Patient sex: F
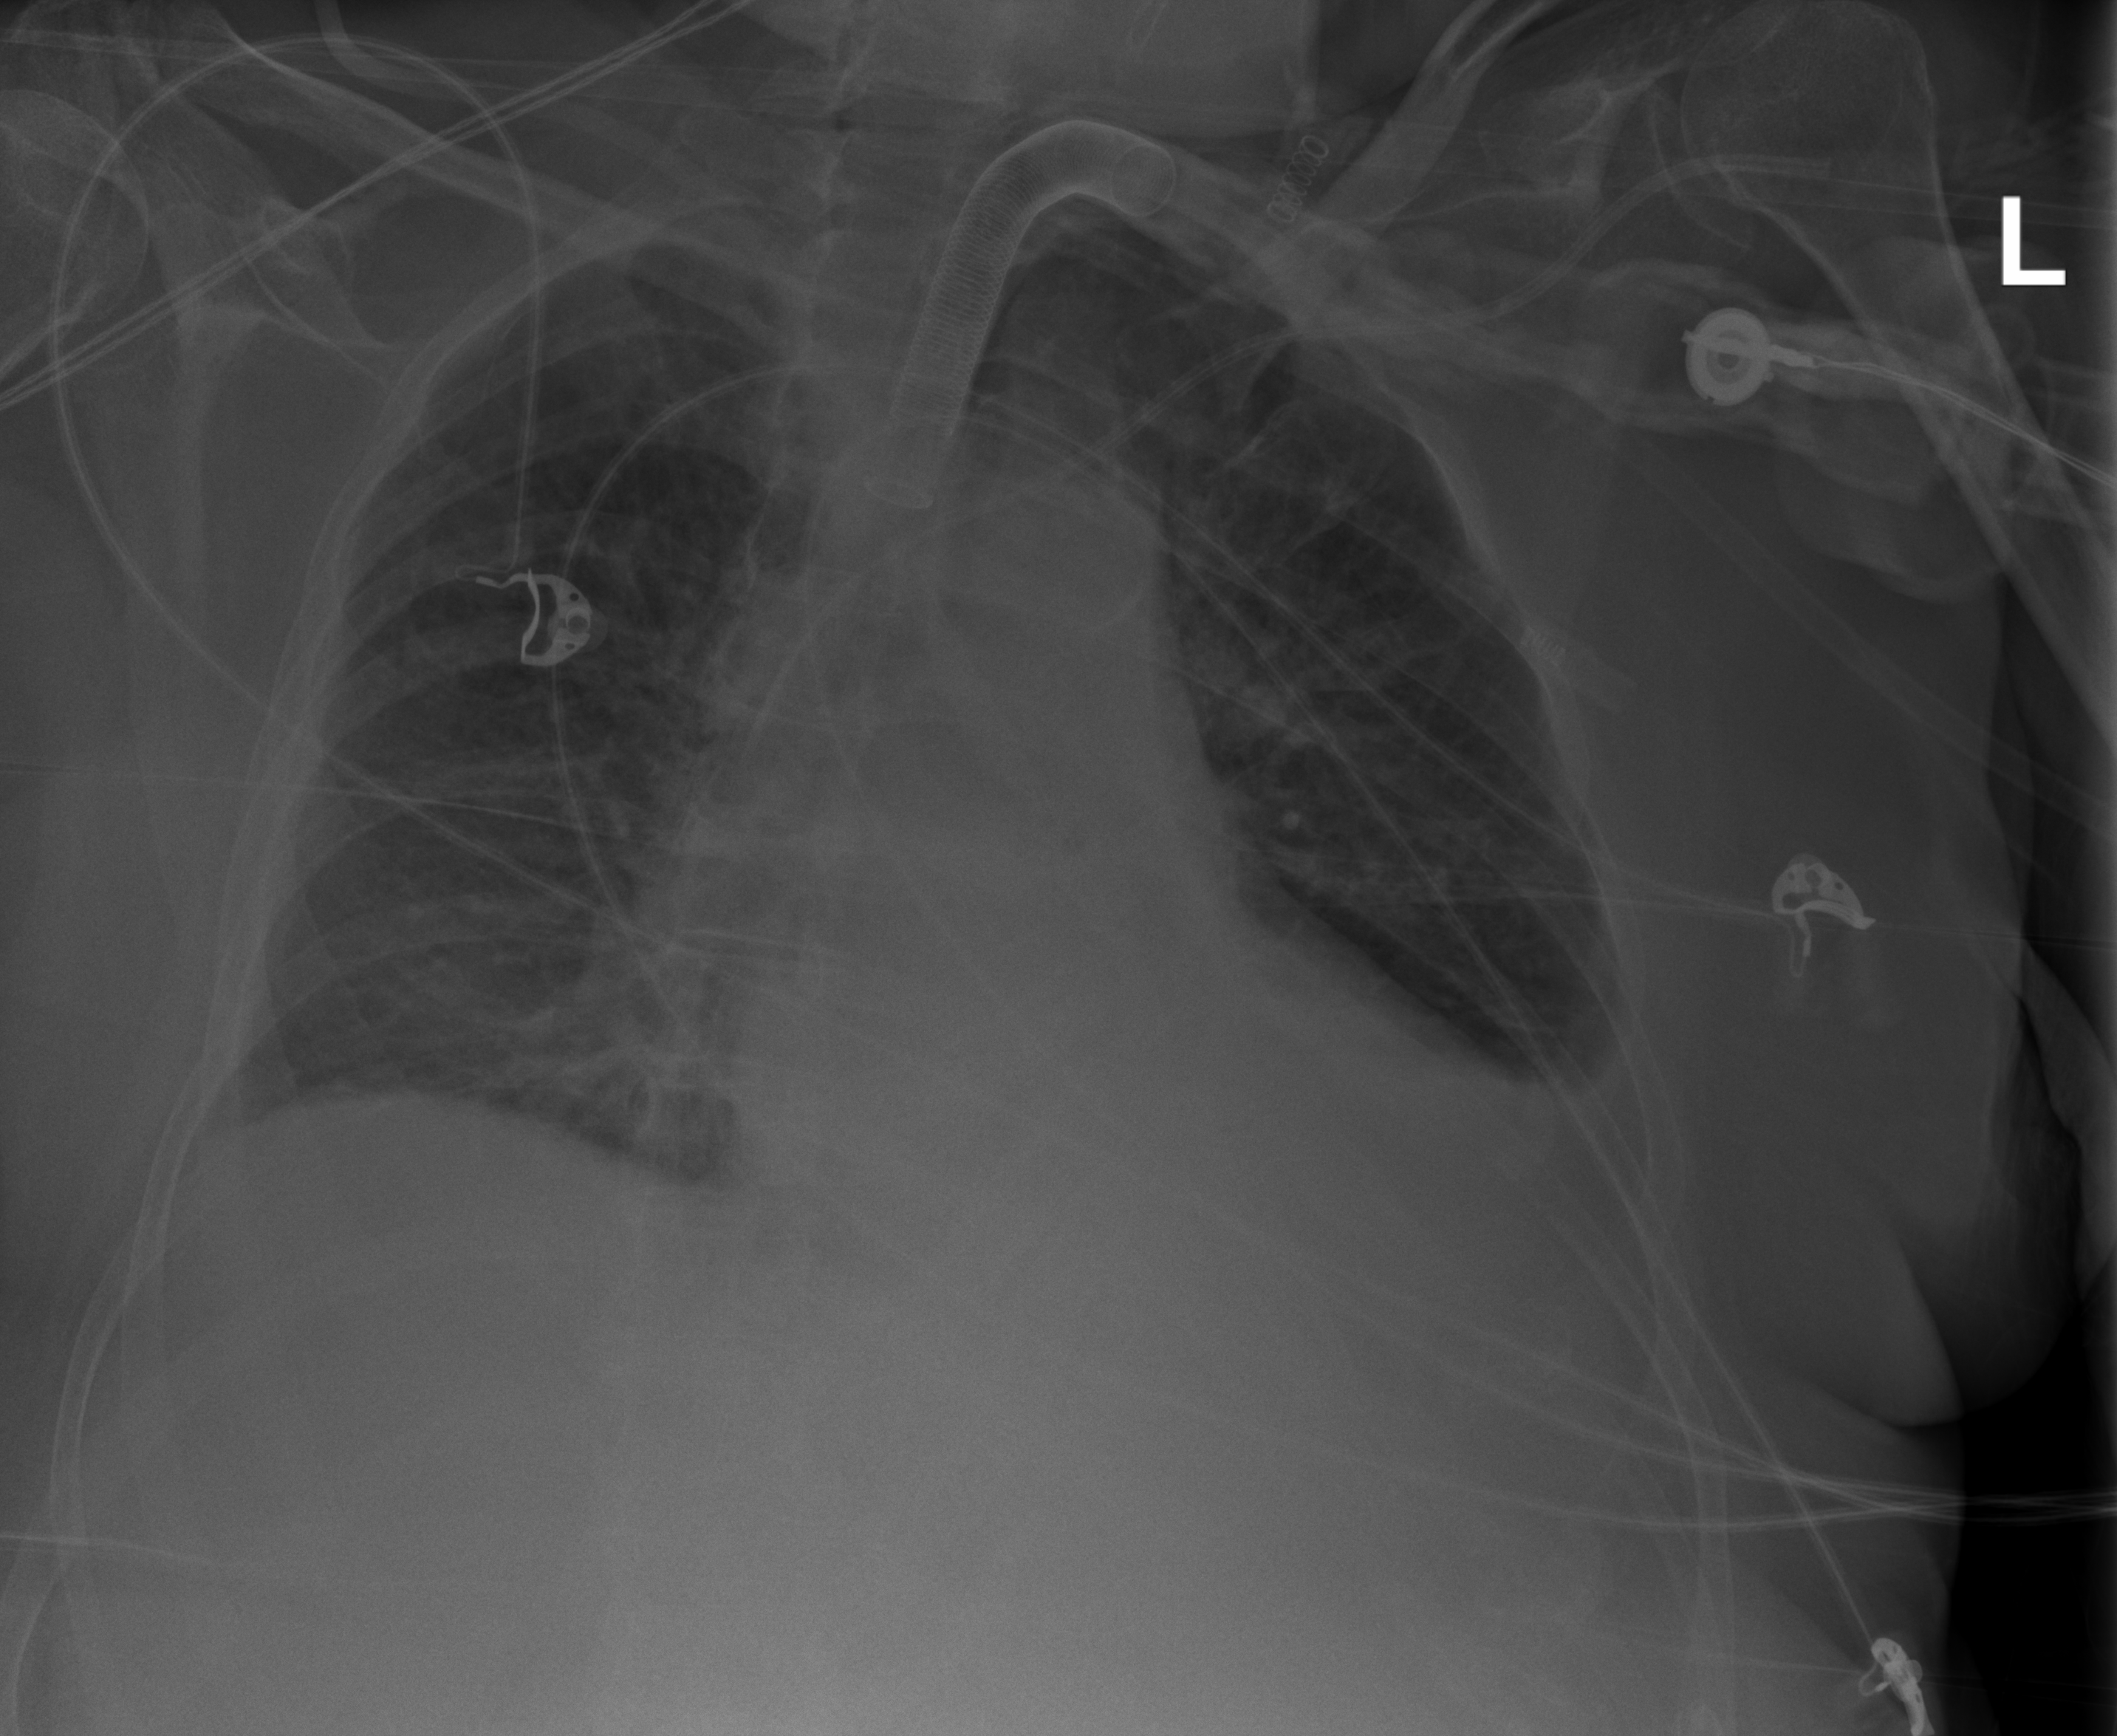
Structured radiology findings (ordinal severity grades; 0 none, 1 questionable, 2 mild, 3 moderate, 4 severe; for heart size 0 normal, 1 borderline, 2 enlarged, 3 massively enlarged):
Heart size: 1
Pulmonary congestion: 2
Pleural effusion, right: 2
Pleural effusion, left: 3
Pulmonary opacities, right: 1
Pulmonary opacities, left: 1
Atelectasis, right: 2
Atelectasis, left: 2